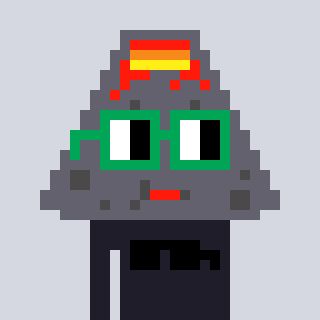
a pixel art character with square green glasses, a volcano-shaped head and a grayscale-colored body on a cool background